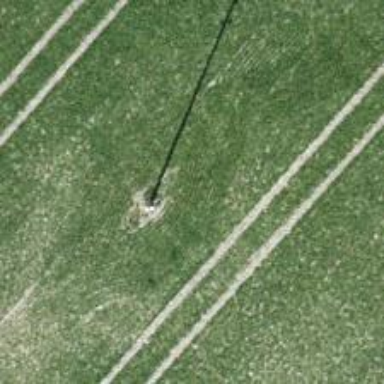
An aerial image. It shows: Power pole.